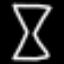
Label: hourglass